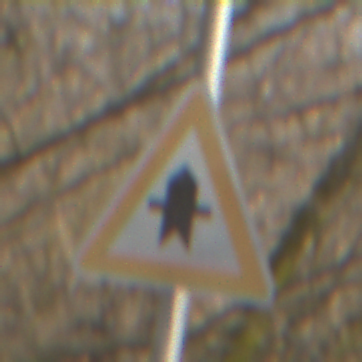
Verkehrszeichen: Vorfahrt
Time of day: MorningAfternoon
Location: Outdoor (Nature)
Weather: Clear
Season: Winter
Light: Natural